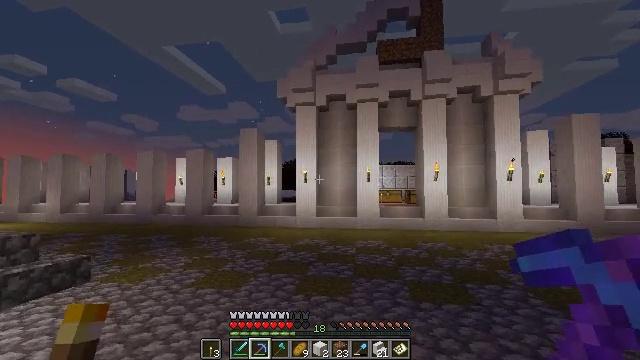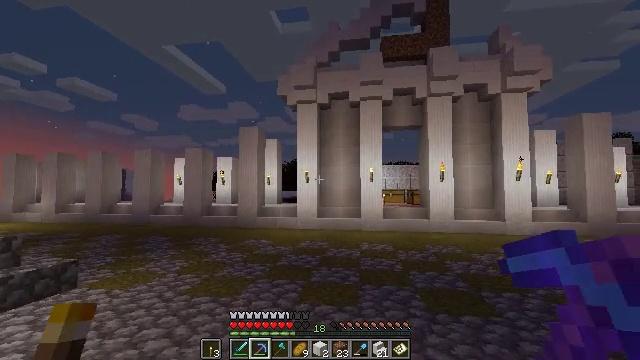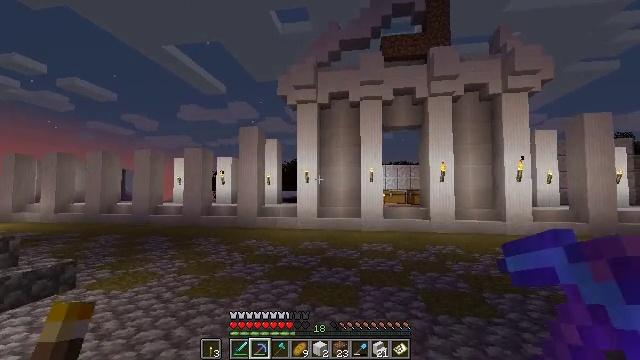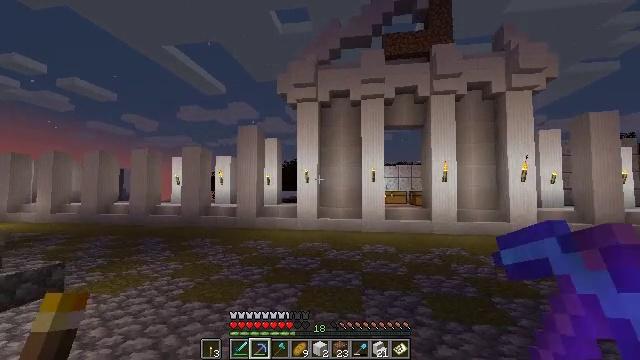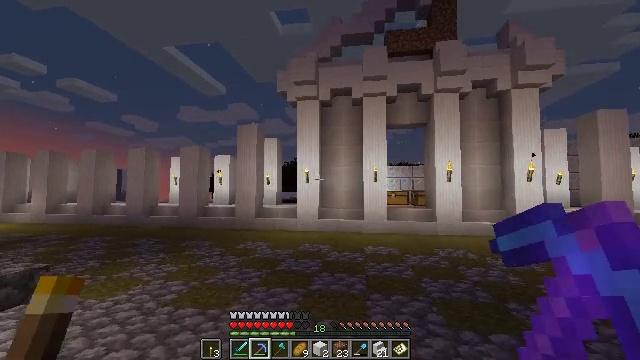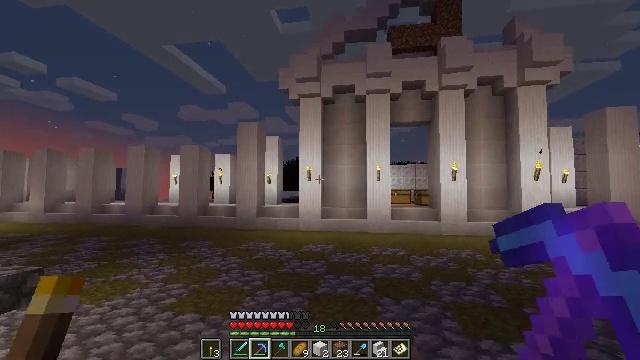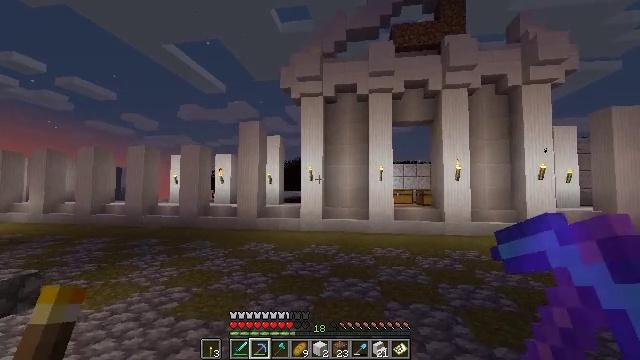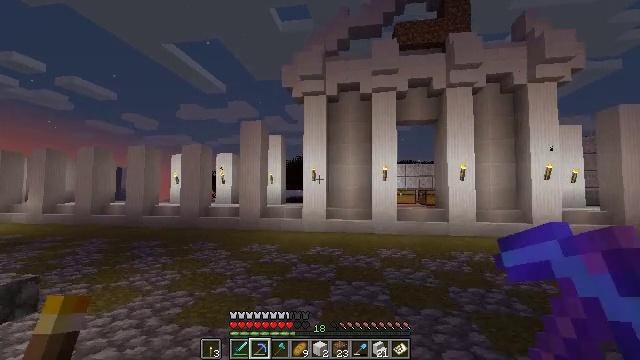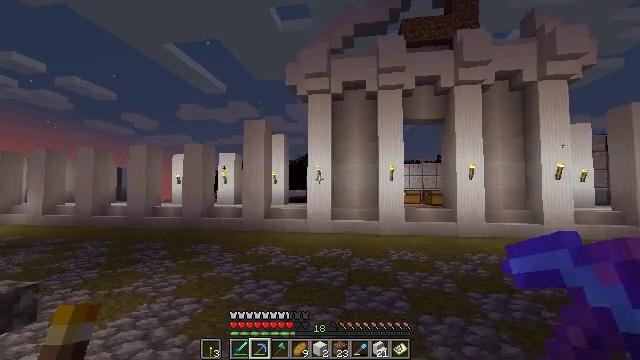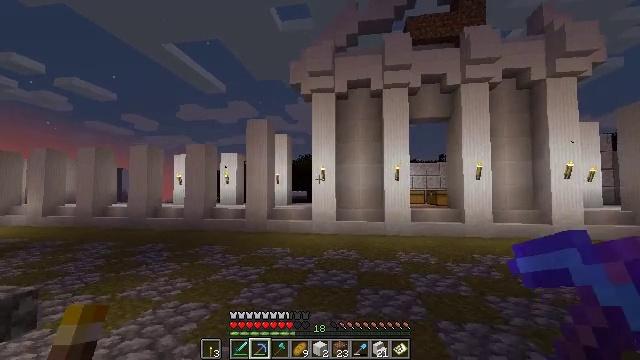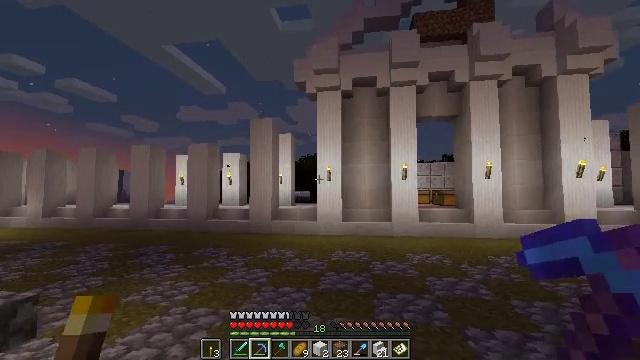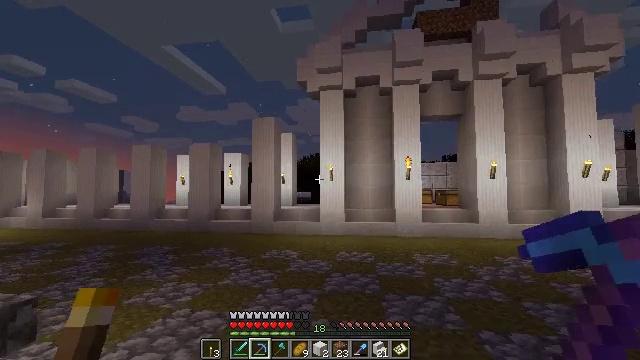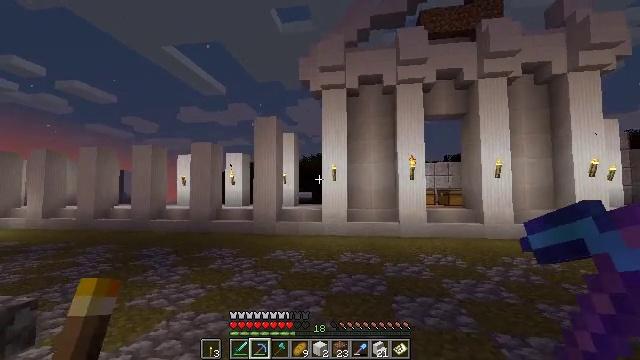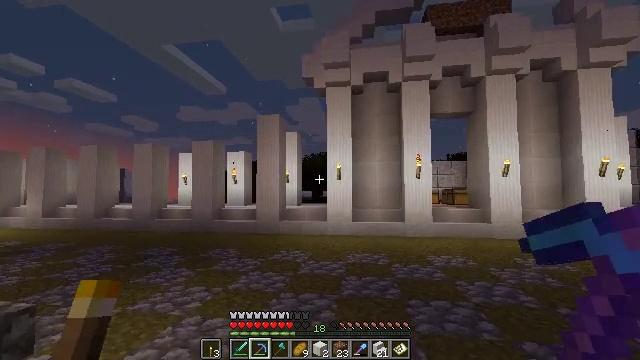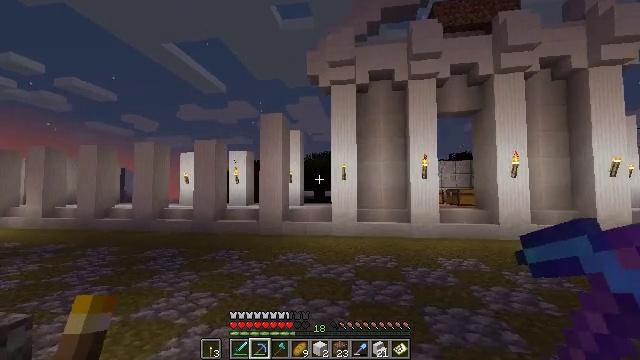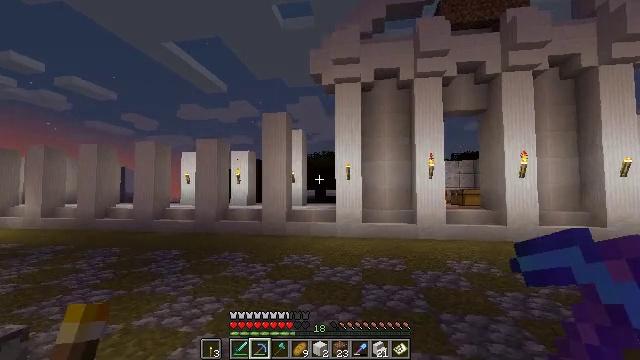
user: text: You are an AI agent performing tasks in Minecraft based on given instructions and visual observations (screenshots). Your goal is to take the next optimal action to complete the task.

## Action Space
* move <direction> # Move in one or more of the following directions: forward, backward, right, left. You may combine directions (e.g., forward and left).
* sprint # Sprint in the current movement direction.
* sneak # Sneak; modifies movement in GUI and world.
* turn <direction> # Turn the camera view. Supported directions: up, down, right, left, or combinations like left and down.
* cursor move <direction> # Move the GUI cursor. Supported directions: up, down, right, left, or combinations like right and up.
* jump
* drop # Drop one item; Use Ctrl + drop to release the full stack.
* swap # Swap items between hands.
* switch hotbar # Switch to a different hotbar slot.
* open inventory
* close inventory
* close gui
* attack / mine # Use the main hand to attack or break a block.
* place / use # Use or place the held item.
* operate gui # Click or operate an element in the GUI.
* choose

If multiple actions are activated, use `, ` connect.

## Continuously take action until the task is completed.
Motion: motion action
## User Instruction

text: Gather quartz stairs from a build.
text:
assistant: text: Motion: move forward
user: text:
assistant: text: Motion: move forward
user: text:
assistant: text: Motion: move forward
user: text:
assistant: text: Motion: move forward and move left
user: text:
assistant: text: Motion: move forward and move left
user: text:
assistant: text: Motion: move forward and move left
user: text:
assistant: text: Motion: move forward and move left
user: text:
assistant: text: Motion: move forward and move left
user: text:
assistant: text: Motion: move forward and move left
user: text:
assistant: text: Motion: move forward and move left
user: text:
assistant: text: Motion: move forward and move left
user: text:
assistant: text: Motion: move forward and move left
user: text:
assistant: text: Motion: move forward and move left
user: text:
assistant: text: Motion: move forward and move left
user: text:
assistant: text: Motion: move forward and move left
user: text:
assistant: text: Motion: move forward and move left
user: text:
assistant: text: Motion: move forward and move left, turn left and down
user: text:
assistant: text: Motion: move forward and move left
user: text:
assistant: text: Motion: move forward and move left, turn right and up
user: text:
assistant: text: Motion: move forward, turn right and up
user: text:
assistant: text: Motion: move forward, turn right
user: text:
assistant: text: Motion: move forward, turn left and down
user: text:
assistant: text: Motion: move forward
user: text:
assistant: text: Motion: move forward
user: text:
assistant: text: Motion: move forward
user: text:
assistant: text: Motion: move forward
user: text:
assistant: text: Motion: move forward
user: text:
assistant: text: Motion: move forward
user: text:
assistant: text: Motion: move forward, turn right
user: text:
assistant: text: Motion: move forward, turn right and down